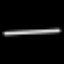
Label: line